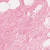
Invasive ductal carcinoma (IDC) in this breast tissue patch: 0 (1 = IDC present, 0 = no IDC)